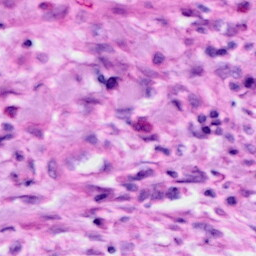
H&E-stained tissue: Cervix